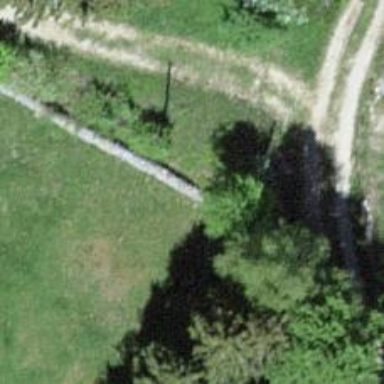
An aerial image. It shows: Dry stone wall barrier.